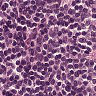
Metastatic tissue present: no